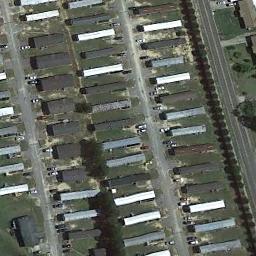
Label: residential